Question: I'm trying to remove the blank Top Bar area (see screenshot), above the "Become a better you". There should be no margin between the text and the top edge, but at runtime it seems to insert that space there. We're not showing a title or navigation bar, and would like to remove this space. Any ideas?

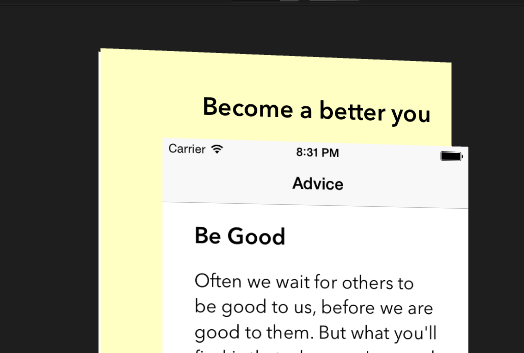
Answer: Thanks for the suggestions guys. It turned out to be something else - the subview was centered, causing the gap at the top and bottom, because the subview was positioned based on bounds instead of frame.